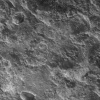
Atmospheric dust classification: not_dusty